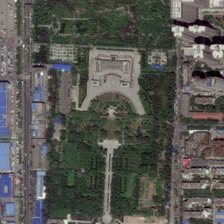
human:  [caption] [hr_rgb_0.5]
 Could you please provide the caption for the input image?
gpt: the square is surrounded by two forests and a redidential and a parking lot .

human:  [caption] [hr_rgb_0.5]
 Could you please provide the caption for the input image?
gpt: lush trees next to the square are surrounded by dense houses and a large parking lot .

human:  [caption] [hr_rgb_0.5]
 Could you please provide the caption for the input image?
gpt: the square is surrounded by two forests and a redidential and a parking lot .

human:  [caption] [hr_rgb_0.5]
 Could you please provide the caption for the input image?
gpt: the square is surrounded by two forests and a redidential and a parking lot .

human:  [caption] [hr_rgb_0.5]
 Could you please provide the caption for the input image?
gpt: a square surrounded by many green trees is near some buildings and a parking lot .